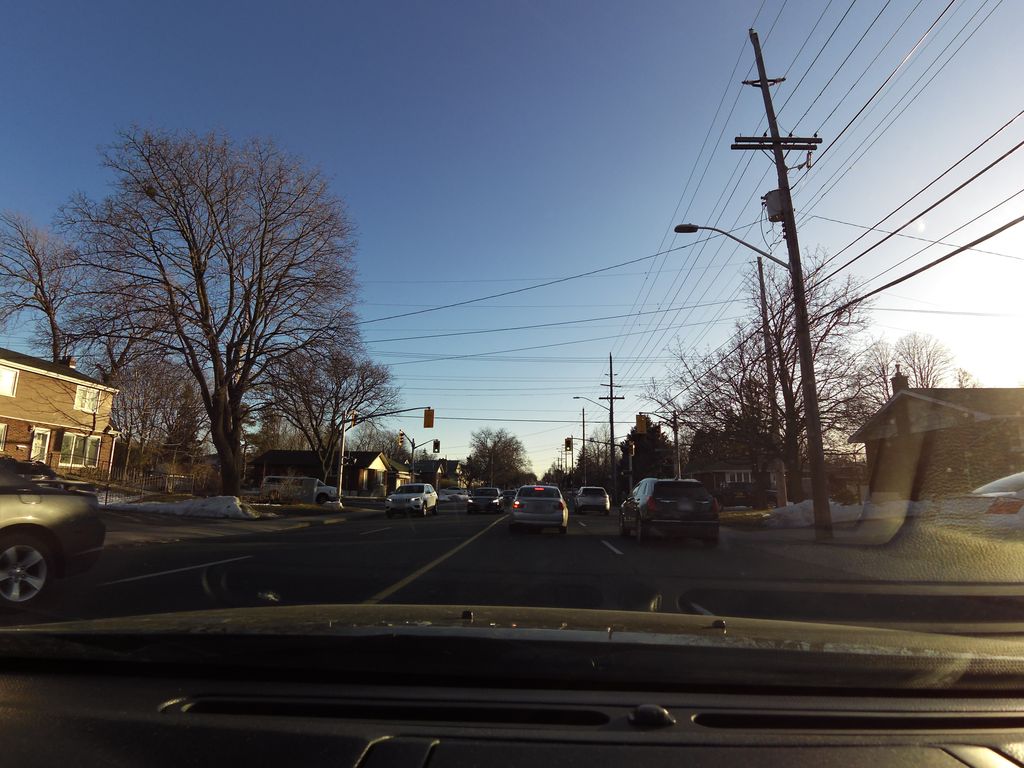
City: hamilton